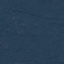
Label: Forest